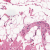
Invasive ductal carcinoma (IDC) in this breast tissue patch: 0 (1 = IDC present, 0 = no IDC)